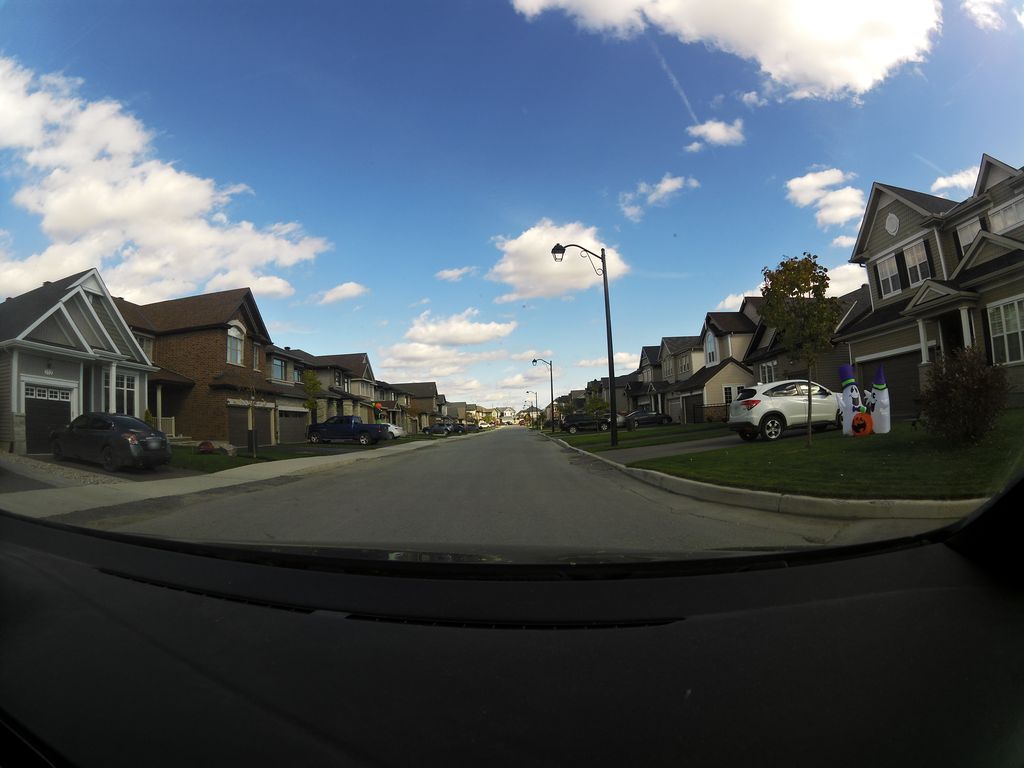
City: ottawa-gatineau